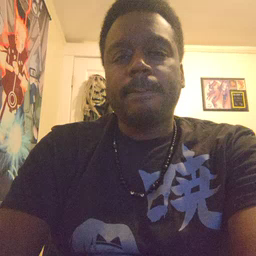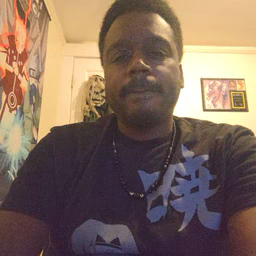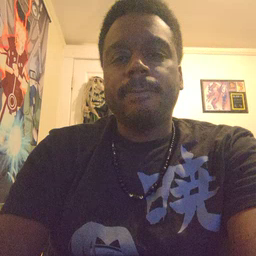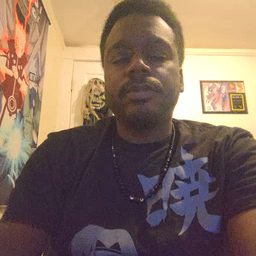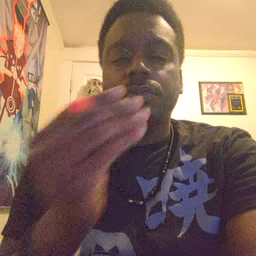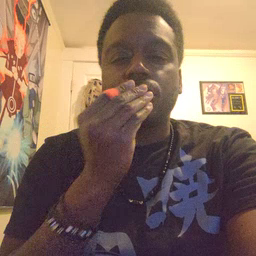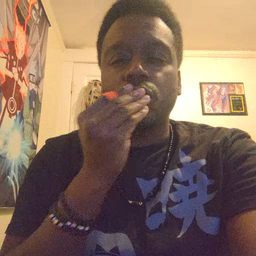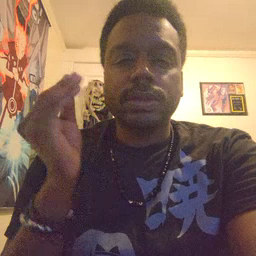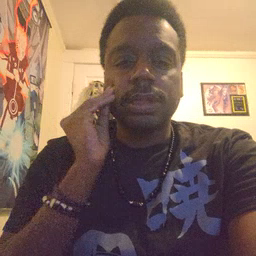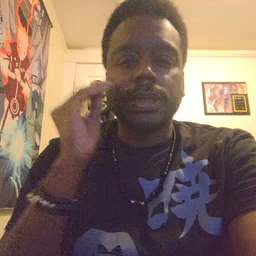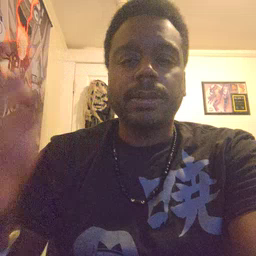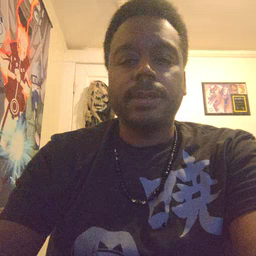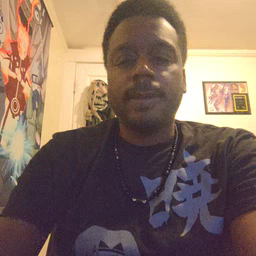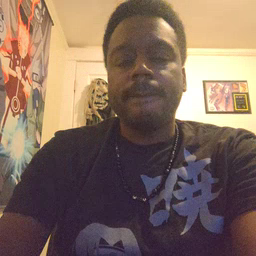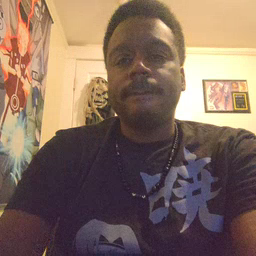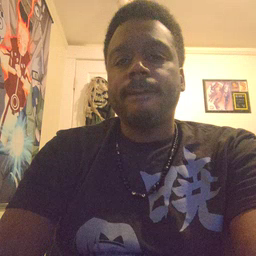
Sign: kiss